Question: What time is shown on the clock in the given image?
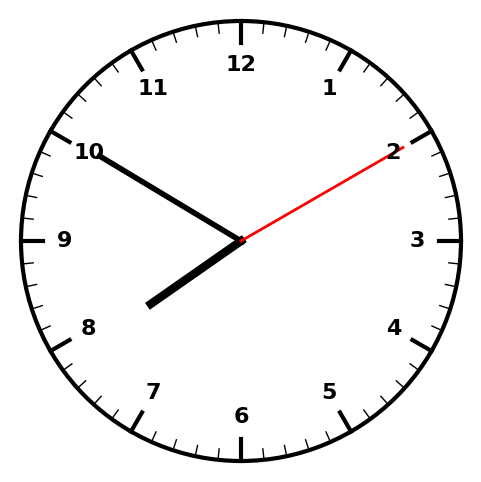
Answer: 07:50:10